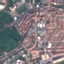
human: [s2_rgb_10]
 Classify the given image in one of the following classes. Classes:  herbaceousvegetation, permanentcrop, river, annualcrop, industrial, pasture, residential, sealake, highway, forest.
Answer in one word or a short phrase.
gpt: Residential